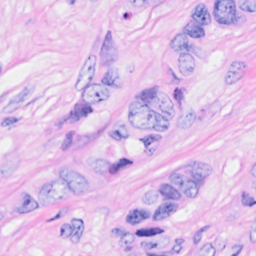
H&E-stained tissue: Breast